Platform: macOS
Application: Arc Browser
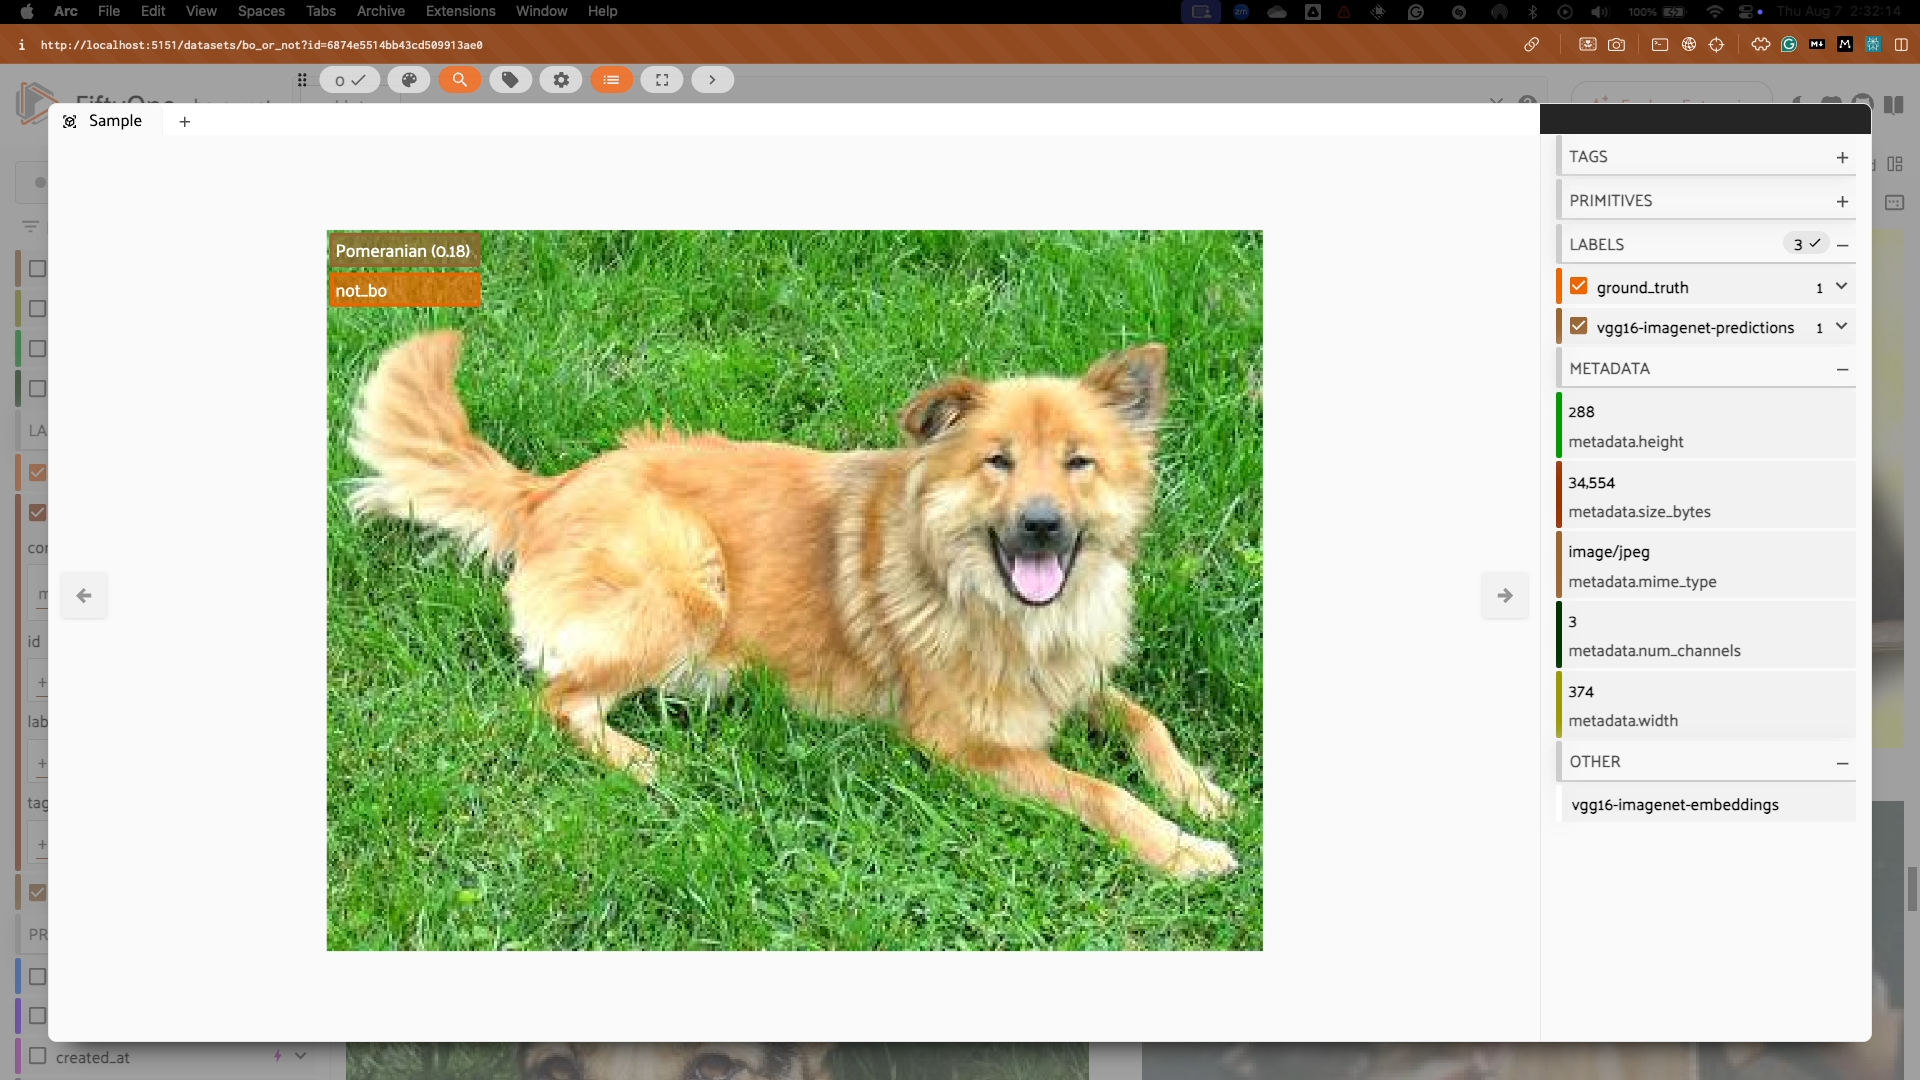
task_description: Expand the tags group in the sidebar of this modal
action_type: click
element_info: Icon
steps_since_start: 1